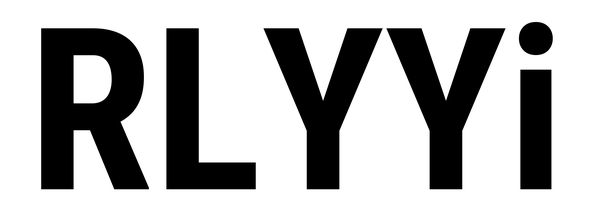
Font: Roboto_Condensed_Bold